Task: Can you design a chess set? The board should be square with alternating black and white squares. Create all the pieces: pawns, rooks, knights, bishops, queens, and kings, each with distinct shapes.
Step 2289:
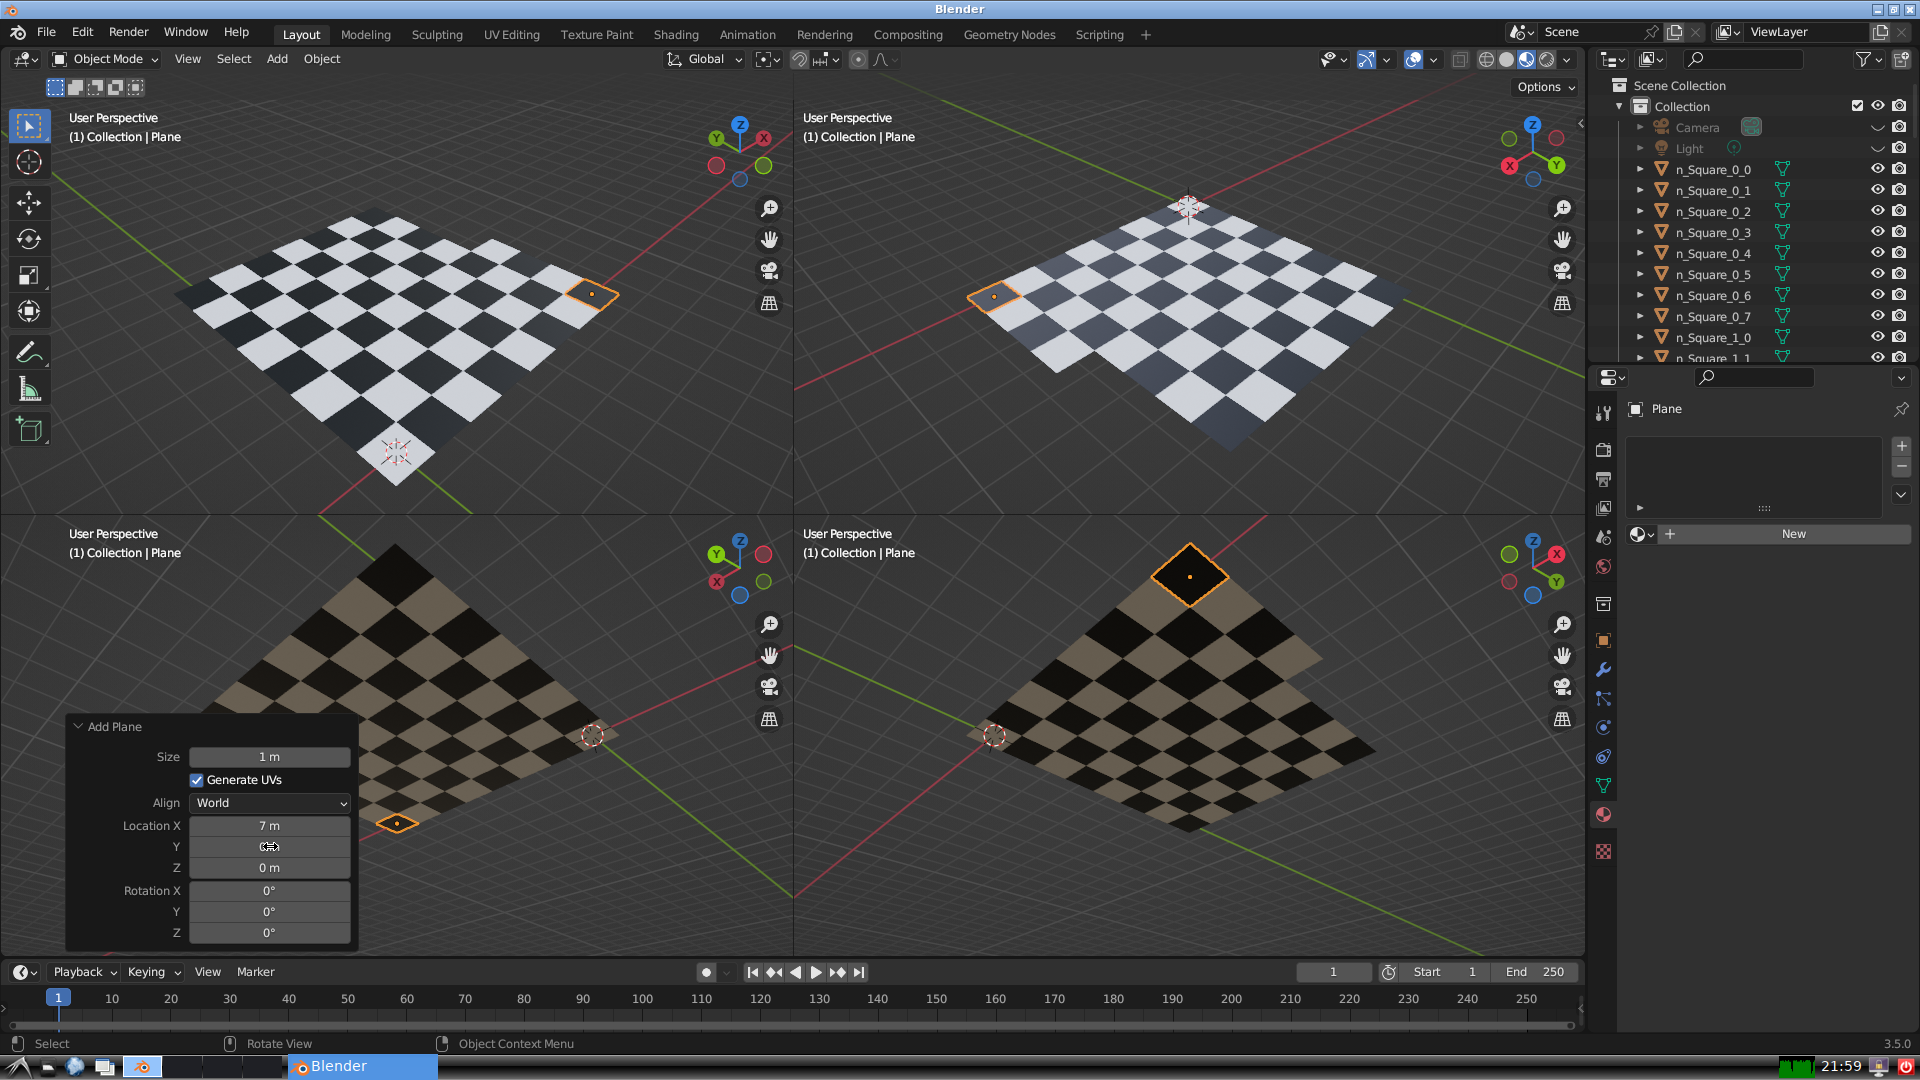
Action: click: no